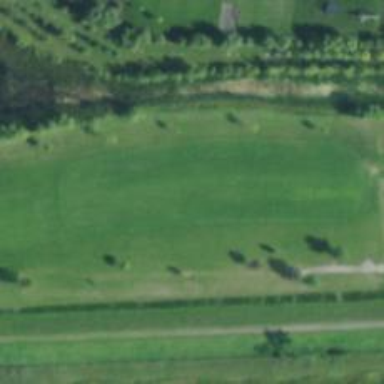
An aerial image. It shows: Golf hole.